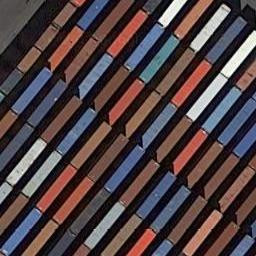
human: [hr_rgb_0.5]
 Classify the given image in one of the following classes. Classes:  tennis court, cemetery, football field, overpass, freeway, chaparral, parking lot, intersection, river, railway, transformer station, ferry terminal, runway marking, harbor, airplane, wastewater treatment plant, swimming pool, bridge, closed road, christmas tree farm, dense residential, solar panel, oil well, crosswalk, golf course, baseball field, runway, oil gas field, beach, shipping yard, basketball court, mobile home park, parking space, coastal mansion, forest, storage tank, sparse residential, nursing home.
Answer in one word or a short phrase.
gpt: shipping yard